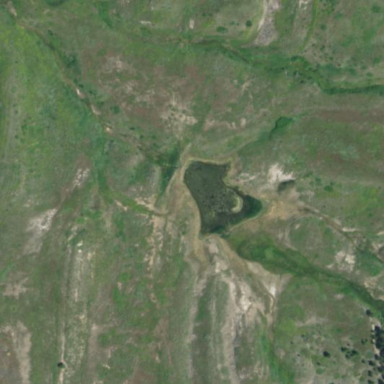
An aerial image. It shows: Reservoir.